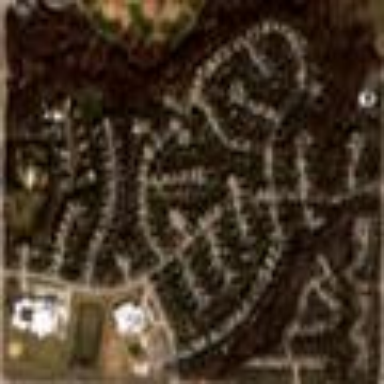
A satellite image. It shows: Residential area composed of single-family homes.